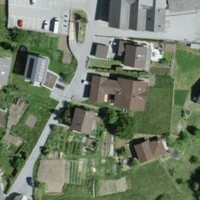
EUNIS habitat code: 54
Species observed at this site:
Prunus mahaleb
Pyrrhocorax graculus
Melitaea didyma
Leonurus cardiaca
Melanargia galathea